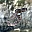
Label: 5